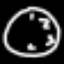
Label: clock